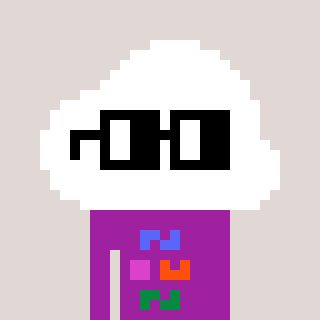
a pixel art character with square black glasses, a cloud-shaped head and a magenta-colored body on a warm background